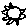
Label: sun